Field crop: tomato
Growth stage: 1
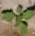
Species: solanum